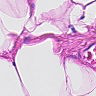
Metastatic tissue present: no